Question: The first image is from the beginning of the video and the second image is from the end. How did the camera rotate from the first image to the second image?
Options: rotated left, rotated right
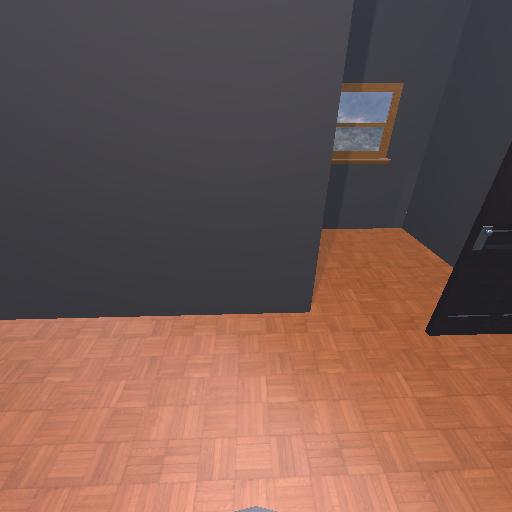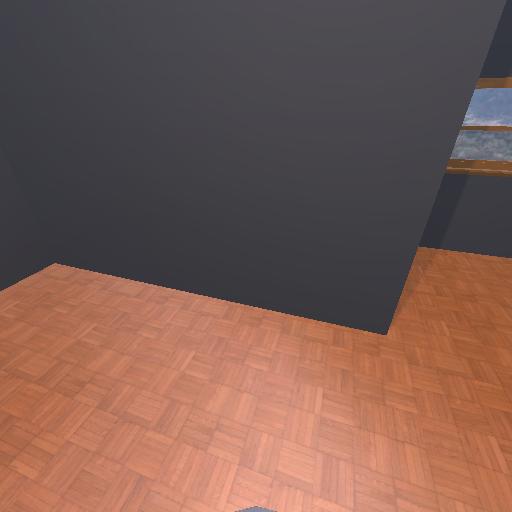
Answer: rotated left